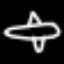
Label: airplane